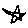
Label: star